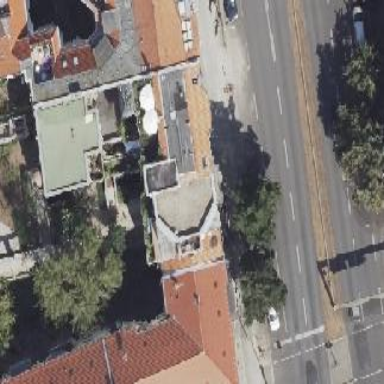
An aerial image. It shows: Image showing building with apartments.